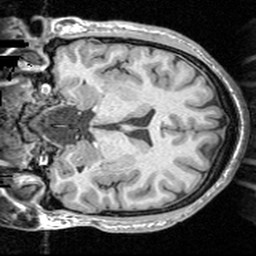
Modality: T1w
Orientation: coronal
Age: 23
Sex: male
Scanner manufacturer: siemens
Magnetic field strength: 3 T
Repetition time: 1.62 s
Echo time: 0.003 s